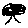
Label: tree